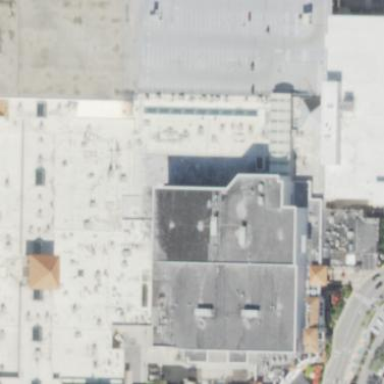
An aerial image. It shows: Mall building.